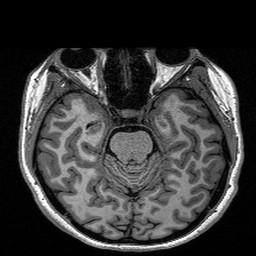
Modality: T1w
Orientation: coronal
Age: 23
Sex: female
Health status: healthy
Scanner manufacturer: siemens
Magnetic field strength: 1.5 T
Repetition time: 2.73 s
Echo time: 0.00357 s